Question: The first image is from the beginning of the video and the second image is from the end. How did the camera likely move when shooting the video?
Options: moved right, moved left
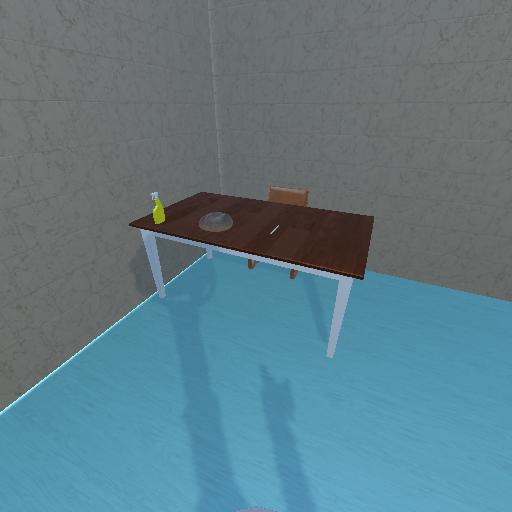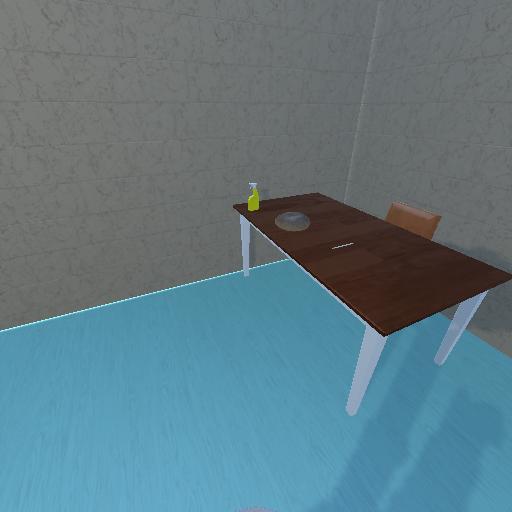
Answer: moved right